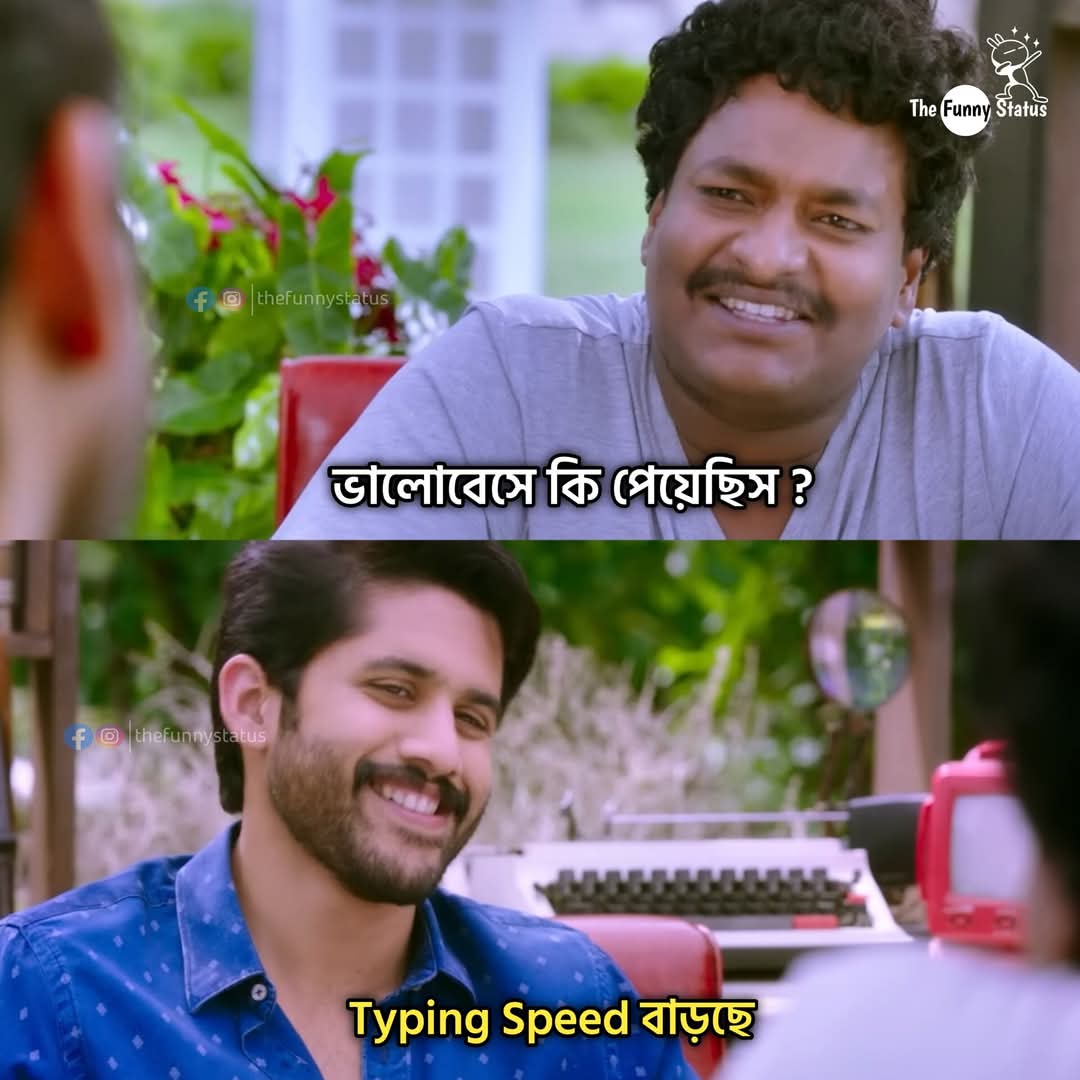
Text: ভালোবেসে কি পেয়েছিস?
Typing Speed বাড়ছে
Label: Non Hate